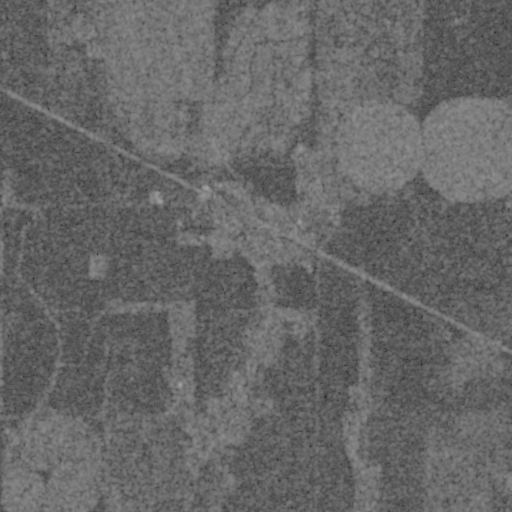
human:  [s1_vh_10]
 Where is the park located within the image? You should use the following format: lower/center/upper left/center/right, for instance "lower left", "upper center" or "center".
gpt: The park is located in the center left of the image.
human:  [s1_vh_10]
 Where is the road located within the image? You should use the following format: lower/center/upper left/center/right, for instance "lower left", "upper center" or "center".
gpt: There is no road in the image.

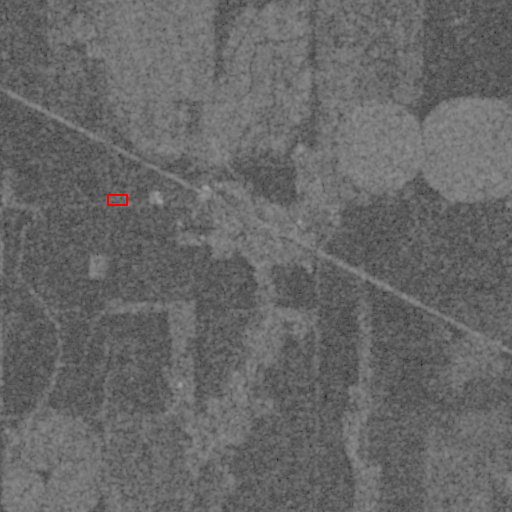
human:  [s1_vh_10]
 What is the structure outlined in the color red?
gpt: The structure outlined in red is a park.
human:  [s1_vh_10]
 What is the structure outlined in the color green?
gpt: There is no green outline.